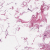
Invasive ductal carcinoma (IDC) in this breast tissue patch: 0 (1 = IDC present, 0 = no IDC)